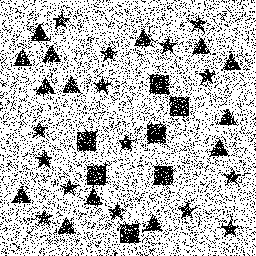
Squares: 7
Triangles: 14
Stars: 15
Total shapes: 36